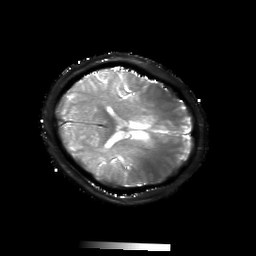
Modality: T2starmap
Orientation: axial
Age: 35
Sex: female
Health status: ill